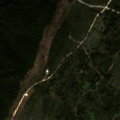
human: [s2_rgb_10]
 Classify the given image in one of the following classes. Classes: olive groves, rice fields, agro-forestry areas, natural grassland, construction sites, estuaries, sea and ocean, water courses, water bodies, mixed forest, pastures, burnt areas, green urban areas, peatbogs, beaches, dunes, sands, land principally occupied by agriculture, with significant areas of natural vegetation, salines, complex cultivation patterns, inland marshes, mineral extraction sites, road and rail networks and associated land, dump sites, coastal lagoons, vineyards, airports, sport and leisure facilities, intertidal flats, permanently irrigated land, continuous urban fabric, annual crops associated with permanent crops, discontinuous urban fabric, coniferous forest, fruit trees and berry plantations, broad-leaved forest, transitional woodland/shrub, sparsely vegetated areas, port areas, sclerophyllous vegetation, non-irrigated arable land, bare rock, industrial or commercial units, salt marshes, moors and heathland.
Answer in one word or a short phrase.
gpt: land principally occupied by agriculture, with significant areas of natural vegetation, mixed forest, natural grassland, sclerophyllous vegetation, transitional woodland/shrub